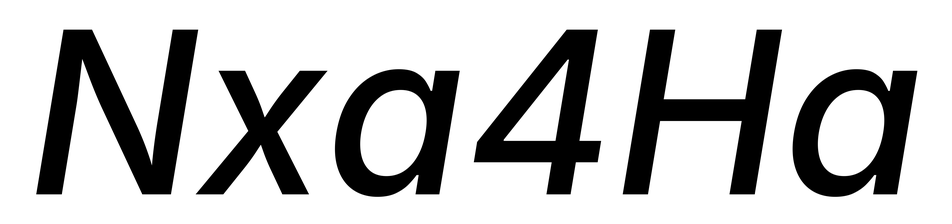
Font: Inter-Italic_Medium_Italic